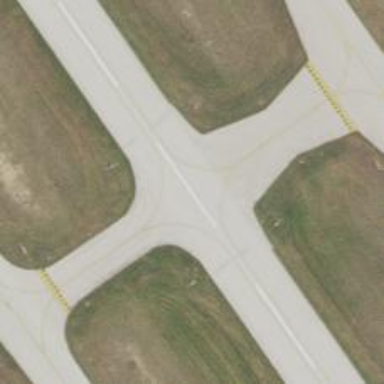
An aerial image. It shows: View of taxiway at the airport.